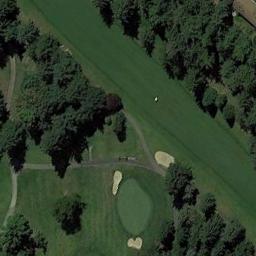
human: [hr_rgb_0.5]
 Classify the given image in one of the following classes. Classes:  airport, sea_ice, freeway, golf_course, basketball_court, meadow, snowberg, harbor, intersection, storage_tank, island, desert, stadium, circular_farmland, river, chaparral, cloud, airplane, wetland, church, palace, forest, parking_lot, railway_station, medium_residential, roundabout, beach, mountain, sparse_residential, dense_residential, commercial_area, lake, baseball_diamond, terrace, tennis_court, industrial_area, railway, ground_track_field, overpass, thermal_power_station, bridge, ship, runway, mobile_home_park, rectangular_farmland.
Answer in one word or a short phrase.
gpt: golf_course